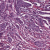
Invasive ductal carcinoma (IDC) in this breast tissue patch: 1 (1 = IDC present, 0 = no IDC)